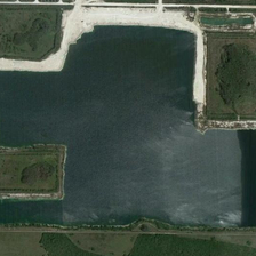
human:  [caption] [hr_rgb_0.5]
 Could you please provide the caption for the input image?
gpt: Several pieces of Green Meadows are near a polygonal lagoon.

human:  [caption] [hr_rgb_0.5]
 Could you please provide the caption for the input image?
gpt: A polygonal pond has several patches of green grass near it.

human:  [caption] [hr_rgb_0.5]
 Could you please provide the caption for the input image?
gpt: Some parts of the green meadow are near the polygonal pond.

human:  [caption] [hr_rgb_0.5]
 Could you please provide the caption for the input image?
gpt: several pieces of green lawn are near a polygonal pond.

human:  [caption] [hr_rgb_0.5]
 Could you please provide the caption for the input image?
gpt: Some parts of the green meadow are near the polygonal pond.